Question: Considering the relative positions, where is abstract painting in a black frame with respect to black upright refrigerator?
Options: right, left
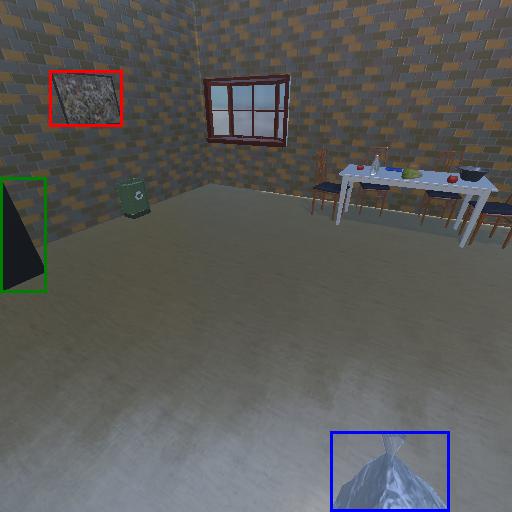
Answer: right